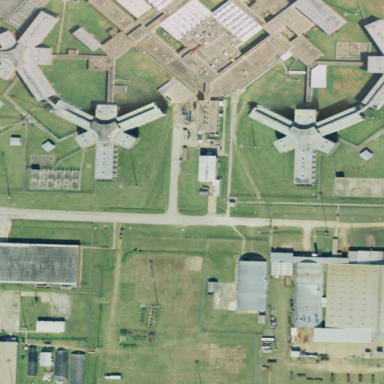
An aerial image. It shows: Prison.